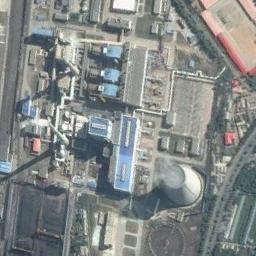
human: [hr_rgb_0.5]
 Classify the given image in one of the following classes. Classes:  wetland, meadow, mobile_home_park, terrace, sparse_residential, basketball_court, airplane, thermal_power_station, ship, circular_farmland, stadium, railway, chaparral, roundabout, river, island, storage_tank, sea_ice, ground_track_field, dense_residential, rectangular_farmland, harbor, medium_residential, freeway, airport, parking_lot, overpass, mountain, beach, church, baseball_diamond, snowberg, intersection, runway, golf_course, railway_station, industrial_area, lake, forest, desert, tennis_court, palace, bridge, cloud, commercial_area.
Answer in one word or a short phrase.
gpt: thermal_power_station